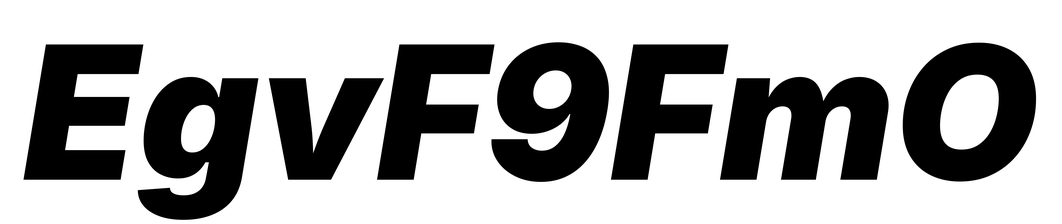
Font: Inter-Italic_Black_Italic